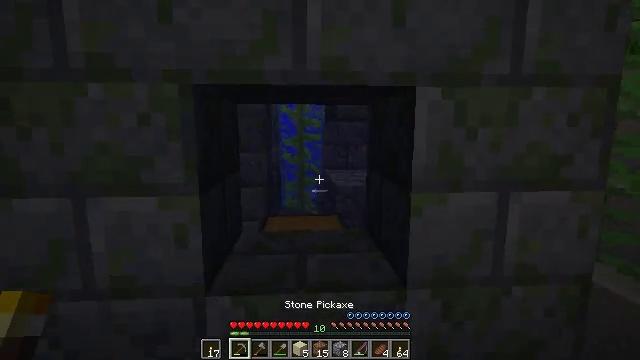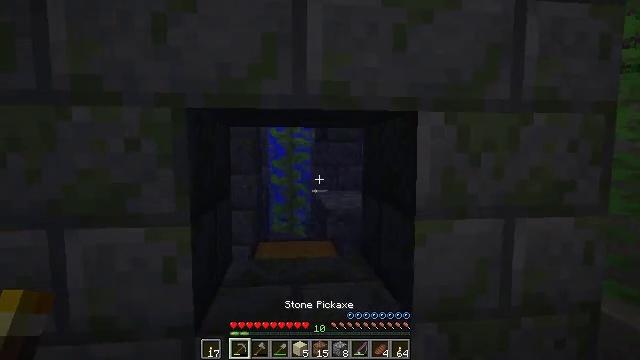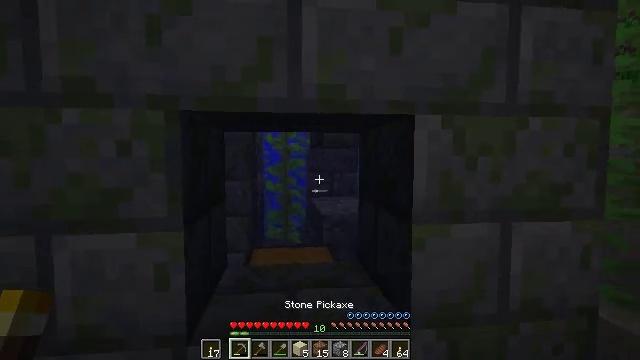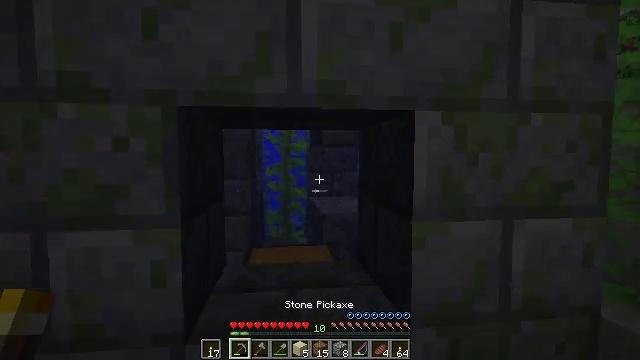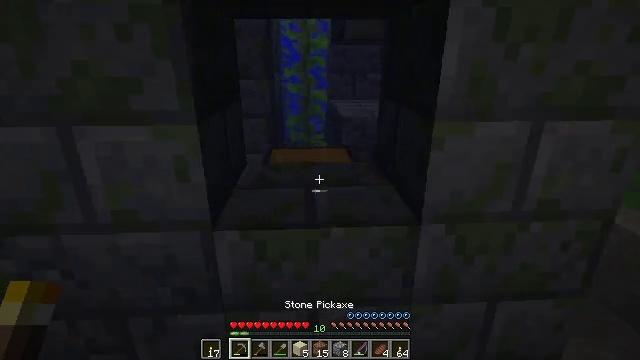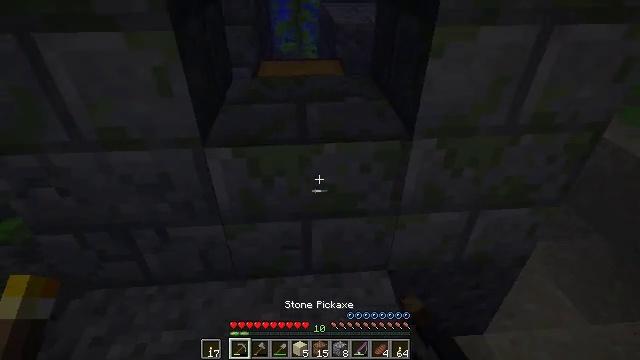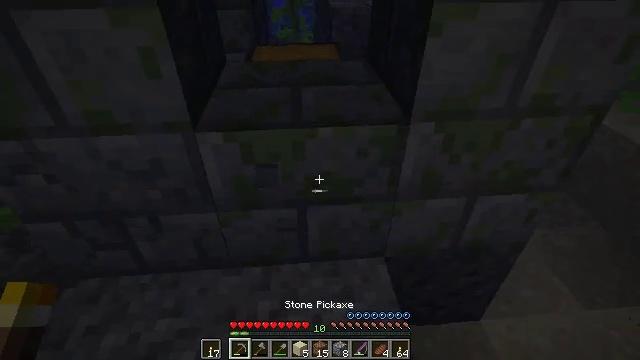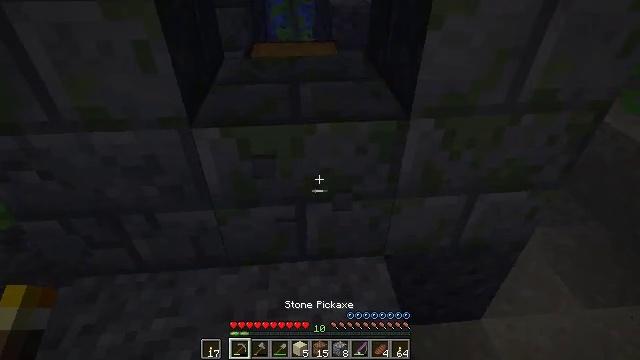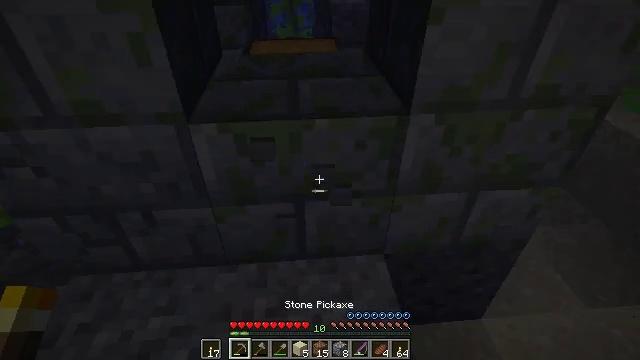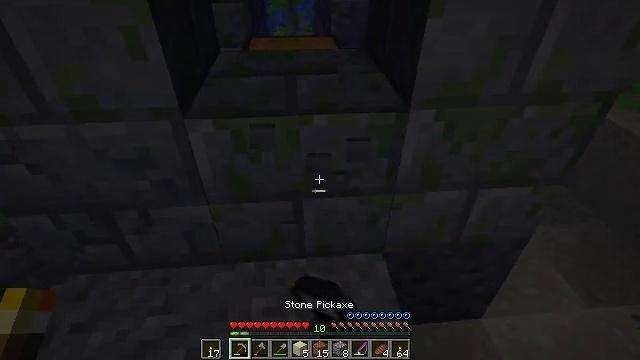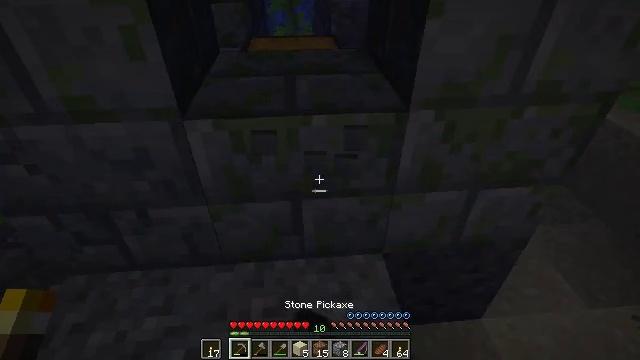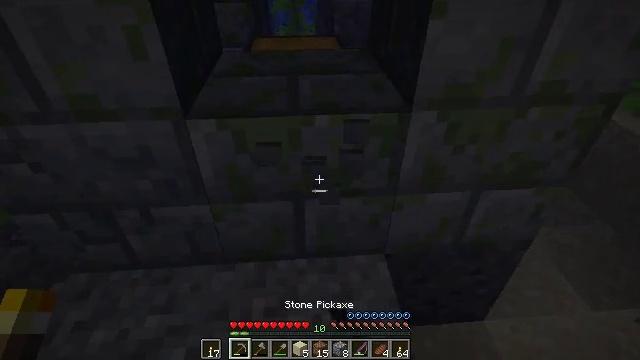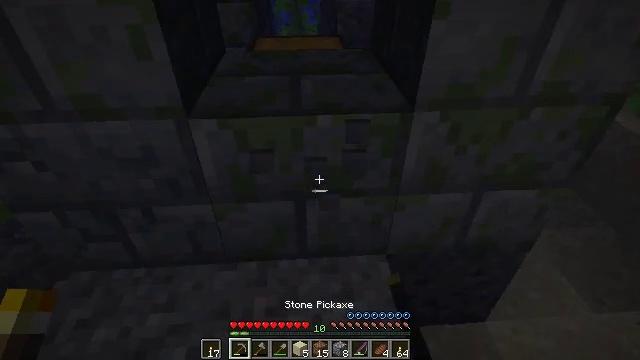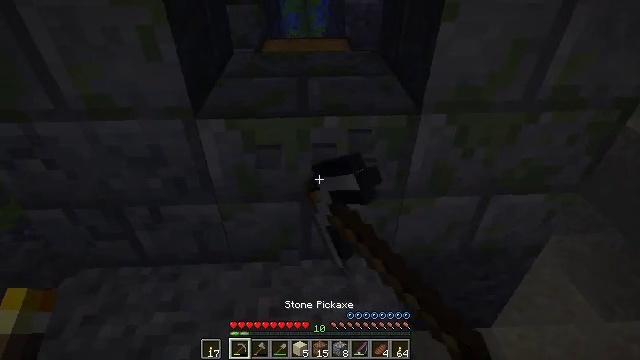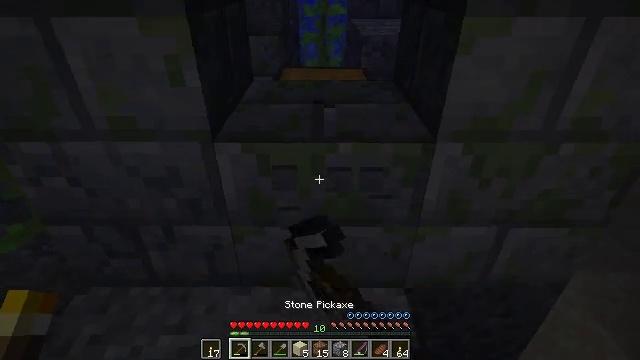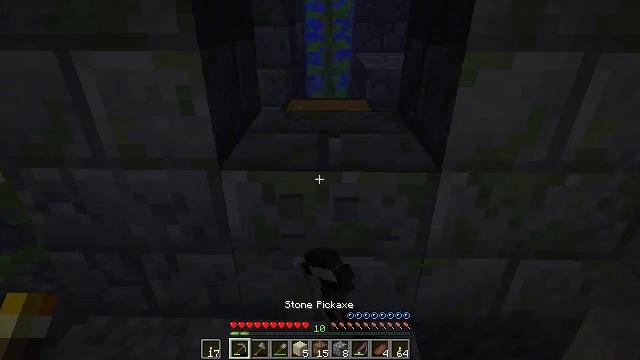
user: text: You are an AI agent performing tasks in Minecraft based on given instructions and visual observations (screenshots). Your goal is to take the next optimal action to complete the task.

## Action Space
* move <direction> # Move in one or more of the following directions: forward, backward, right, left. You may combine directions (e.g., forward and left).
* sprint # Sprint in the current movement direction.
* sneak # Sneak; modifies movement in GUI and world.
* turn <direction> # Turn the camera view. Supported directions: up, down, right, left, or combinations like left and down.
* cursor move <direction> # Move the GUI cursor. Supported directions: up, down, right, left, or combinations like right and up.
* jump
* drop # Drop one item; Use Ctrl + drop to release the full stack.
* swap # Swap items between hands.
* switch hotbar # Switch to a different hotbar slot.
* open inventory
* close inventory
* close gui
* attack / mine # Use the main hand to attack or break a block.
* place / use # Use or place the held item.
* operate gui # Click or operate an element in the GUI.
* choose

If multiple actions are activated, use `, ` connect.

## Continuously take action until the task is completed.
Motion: motion action
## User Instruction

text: Gather materials by mining mossy stone bricks.
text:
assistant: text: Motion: turn right and up, attack / mine
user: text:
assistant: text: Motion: move right, turn up, attack / mine
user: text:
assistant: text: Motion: move right, attack / mine
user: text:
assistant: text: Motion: turn left and down, attack / mine
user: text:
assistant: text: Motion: turn right and down, attack / mine
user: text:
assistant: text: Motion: turn down, attack / mine
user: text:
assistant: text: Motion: attack / mine
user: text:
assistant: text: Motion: attack / mine
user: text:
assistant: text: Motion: attack / mine
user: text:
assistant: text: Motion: attack / mine
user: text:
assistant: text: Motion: attack / mine
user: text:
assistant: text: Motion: attack / mine
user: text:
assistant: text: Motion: turn left, attack / mine
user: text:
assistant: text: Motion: turn left and up, attack / mine
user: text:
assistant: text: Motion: turn left and up, attack / mine
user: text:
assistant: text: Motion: attack / mine
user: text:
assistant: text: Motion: attack / mine
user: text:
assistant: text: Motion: attack / mine
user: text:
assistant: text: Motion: attack / mine
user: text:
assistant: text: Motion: attack / mine
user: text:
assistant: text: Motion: attack / mine
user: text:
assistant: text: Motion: attack / mine
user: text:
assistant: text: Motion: attack / mine
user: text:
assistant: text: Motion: attack / mine
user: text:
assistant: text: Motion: attack / mine
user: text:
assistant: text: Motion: attack / mine
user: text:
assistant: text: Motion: attack / mine
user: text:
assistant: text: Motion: attack / mine
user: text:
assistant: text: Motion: attack / mine
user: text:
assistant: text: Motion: attack / mine